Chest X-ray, AP view. Patient: 39 years old, sex M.
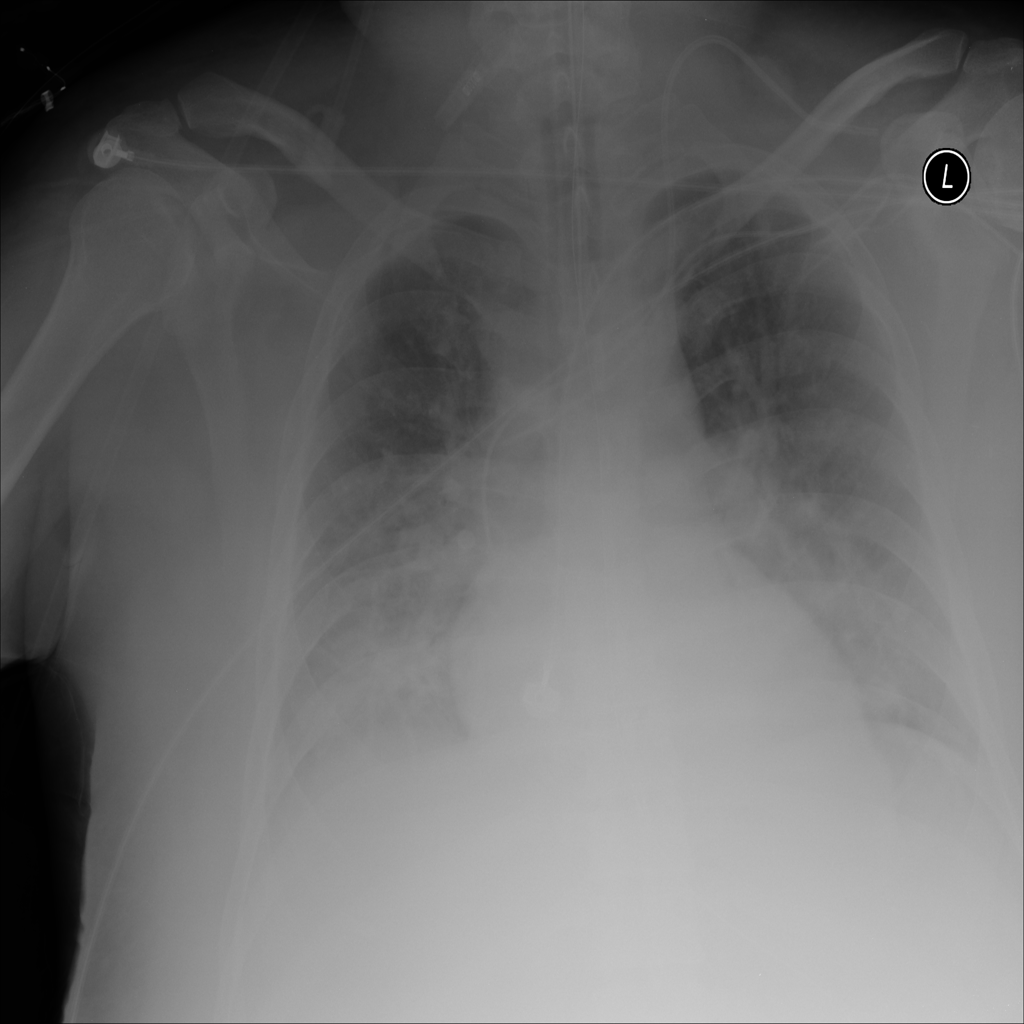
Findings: No Finding